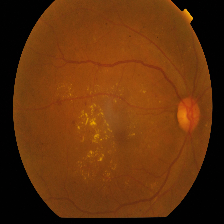
Diabetic retinopathy grade: Proliferative DR